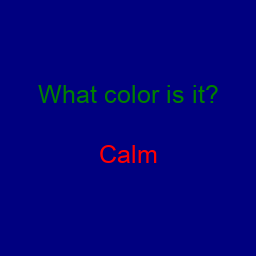
Color: red
Background color: navy
Question text color: green